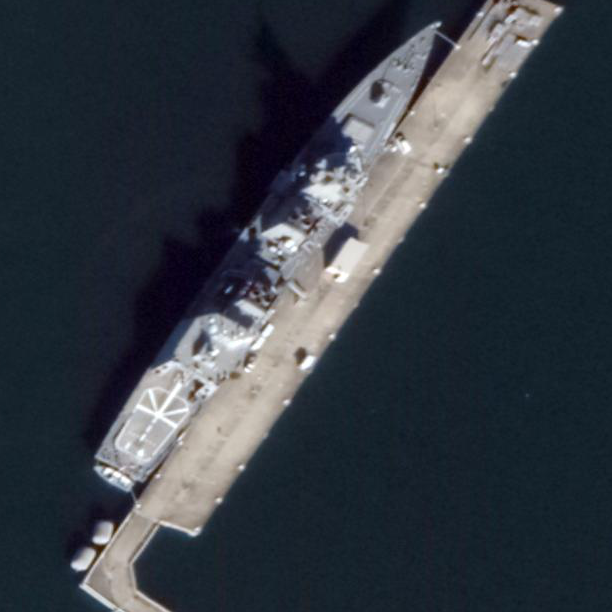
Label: Akizuki-class_destroyer